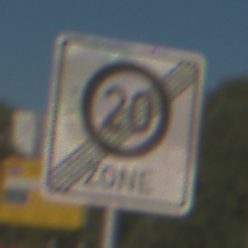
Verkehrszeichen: EndeZone20
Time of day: MorningAfternoon
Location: Outdoor (Urban)
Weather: Clear
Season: NotSpecified
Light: Natural